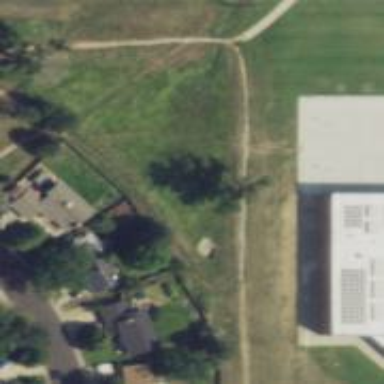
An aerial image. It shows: Footway with cycle track.